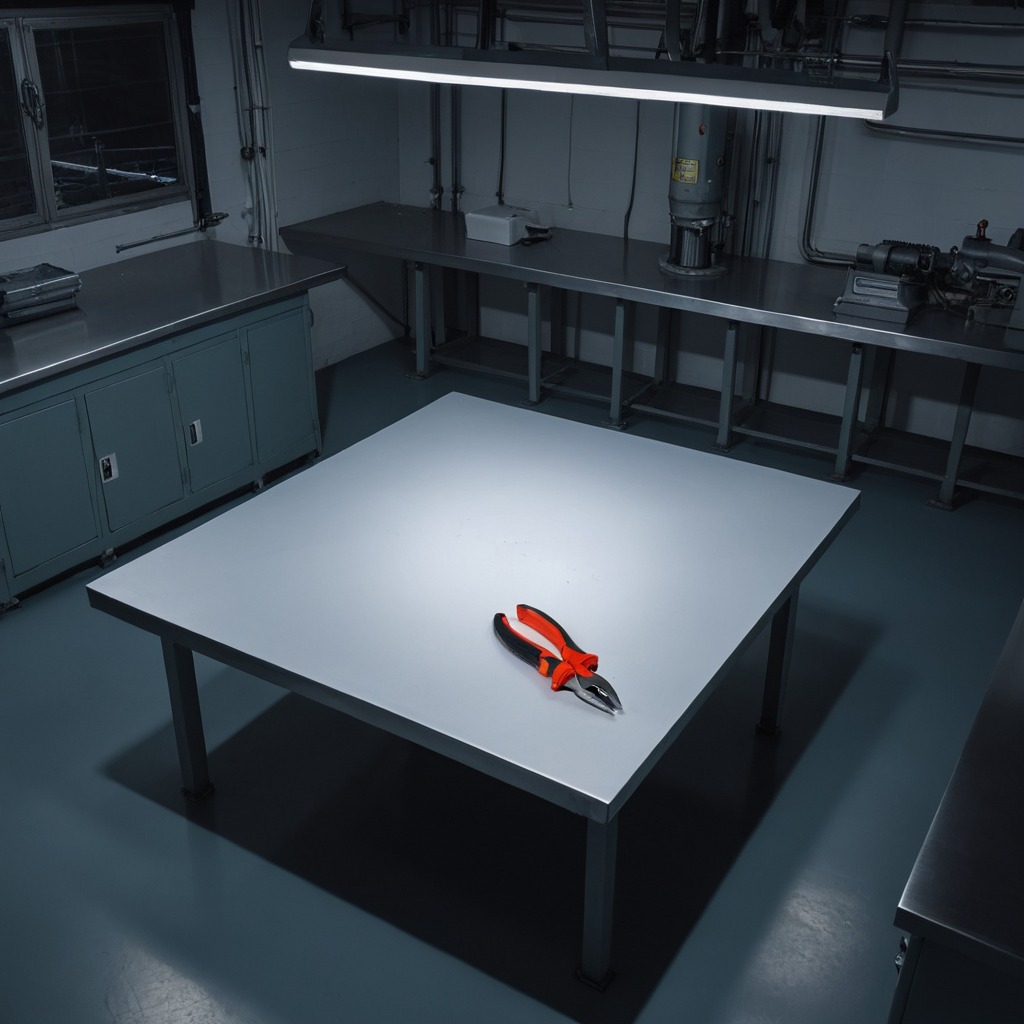
A plier is lying on a clean empty table in a basement in the evening soft directional lighting on the tabletop realistic grain studio-quality clarity centered framing